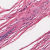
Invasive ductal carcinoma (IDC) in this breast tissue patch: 0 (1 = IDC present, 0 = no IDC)